Field crop: tomato
Growth stage: 2
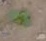
Species: solanum